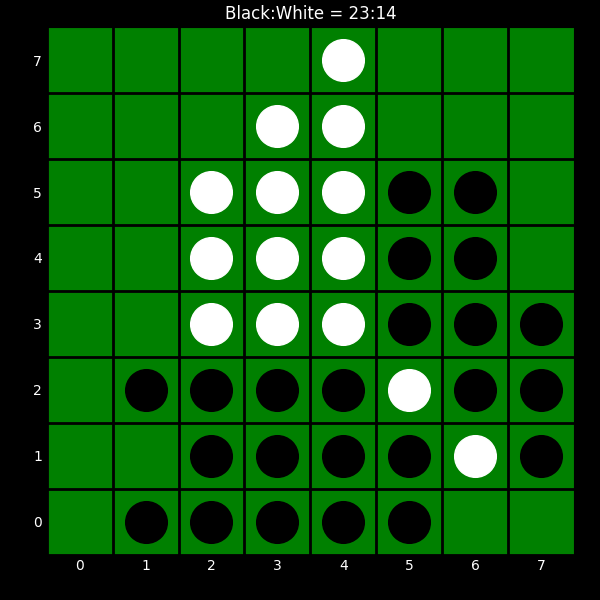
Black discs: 23
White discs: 14